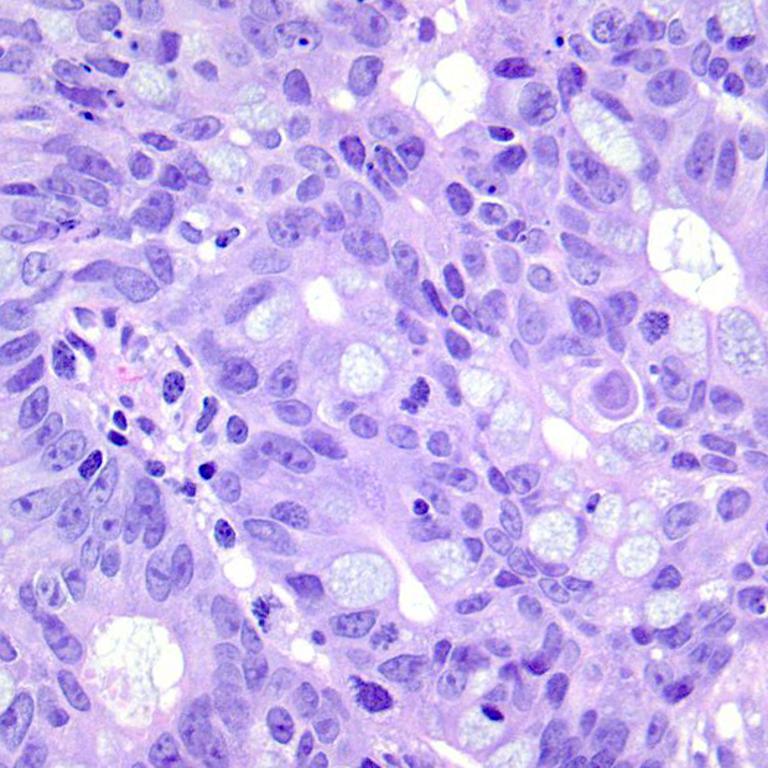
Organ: colon
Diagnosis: adenocarcinomas